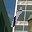
Label: 1